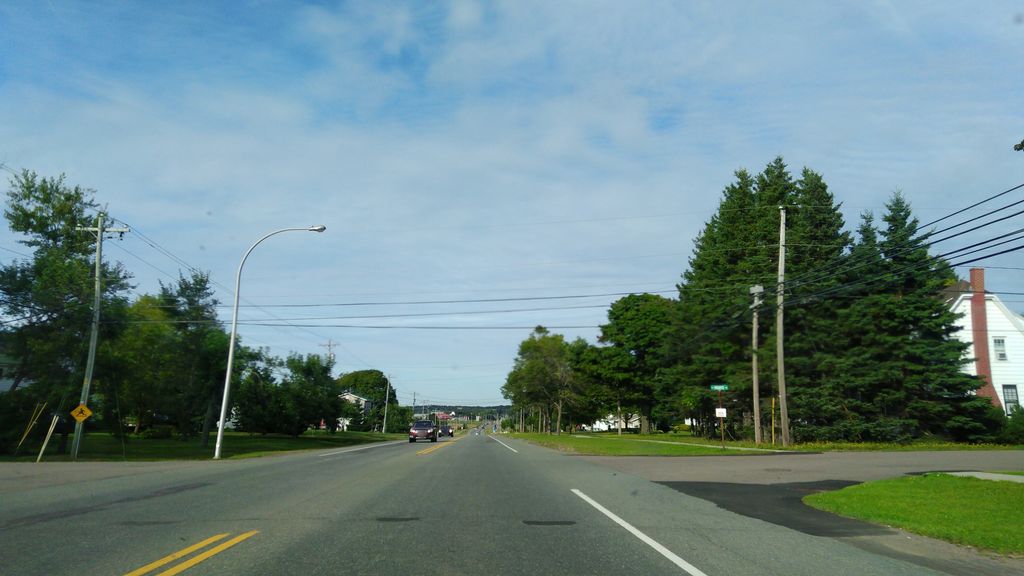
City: charlottetown